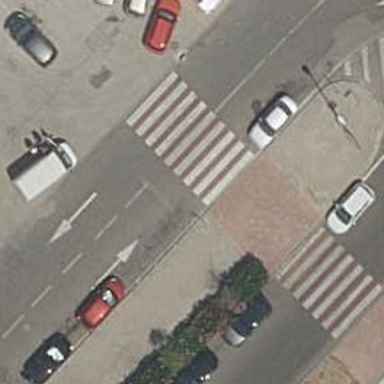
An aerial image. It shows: Uncontrolled crossing on the road.